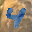
Label: 4